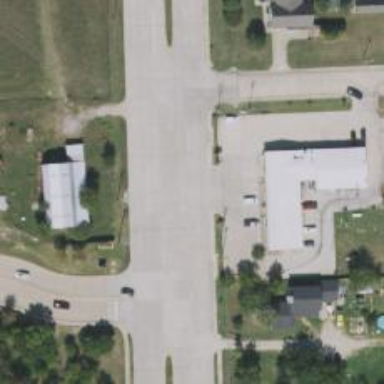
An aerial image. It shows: Secondary road.